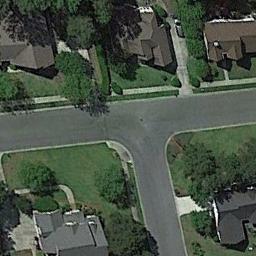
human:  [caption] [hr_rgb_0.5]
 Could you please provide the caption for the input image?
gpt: The medium residential is on the grass next to the road .

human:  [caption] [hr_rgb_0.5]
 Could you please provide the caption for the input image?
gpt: There are many buildings in medium residential area .

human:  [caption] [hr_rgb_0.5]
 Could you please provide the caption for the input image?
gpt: The medium residential area has some houses along the roads .

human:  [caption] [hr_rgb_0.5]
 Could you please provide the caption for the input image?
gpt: There are many trees in the medium-sized residential area .

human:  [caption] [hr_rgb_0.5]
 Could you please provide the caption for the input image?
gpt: There are some buildings on green lawns on the medium residential area .